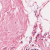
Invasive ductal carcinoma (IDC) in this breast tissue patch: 0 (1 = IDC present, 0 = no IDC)